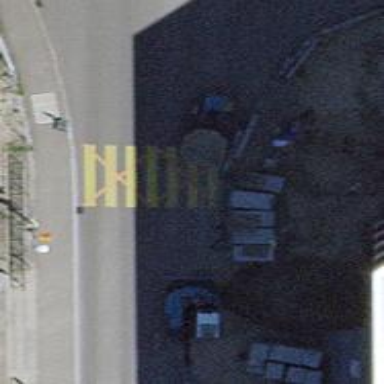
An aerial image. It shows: Uncontrolled road crossing.